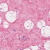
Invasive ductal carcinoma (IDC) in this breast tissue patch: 0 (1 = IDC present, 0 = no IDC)